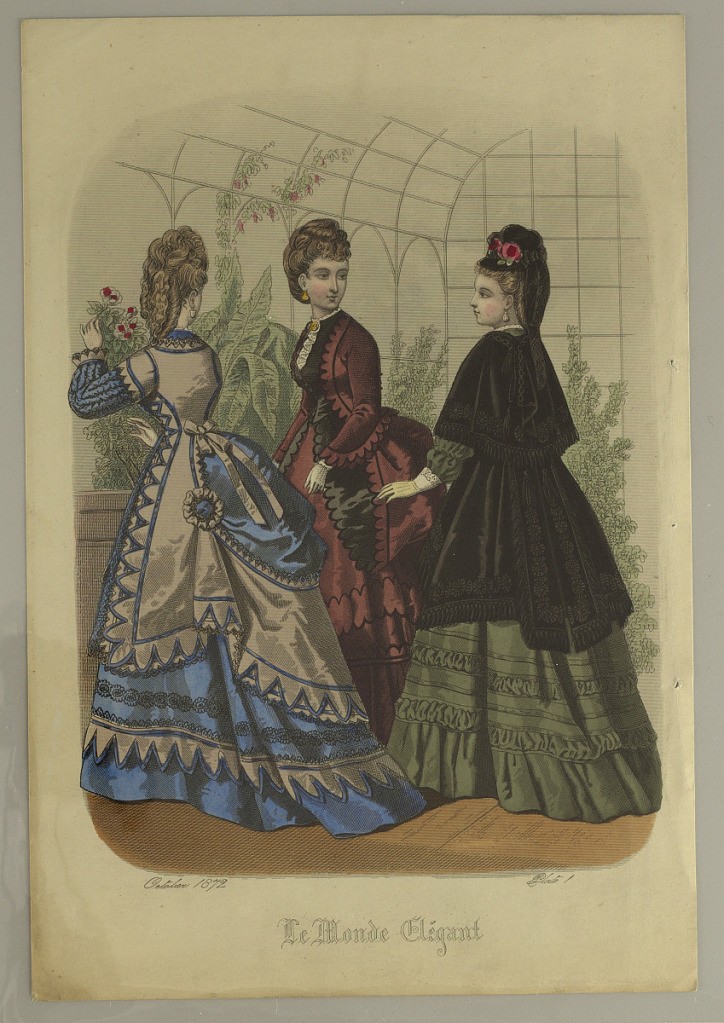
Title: Fashion Plate from Le Monde Elégant
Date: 1872
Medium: Wood engraving, brush and watercolor on paper
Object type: Print
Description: Three women in a greenhouse. One at left, in blue and pale brown; center, in red and black; right, in green and black. Title and date below.